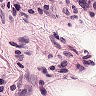
Metastatic tissue present: no